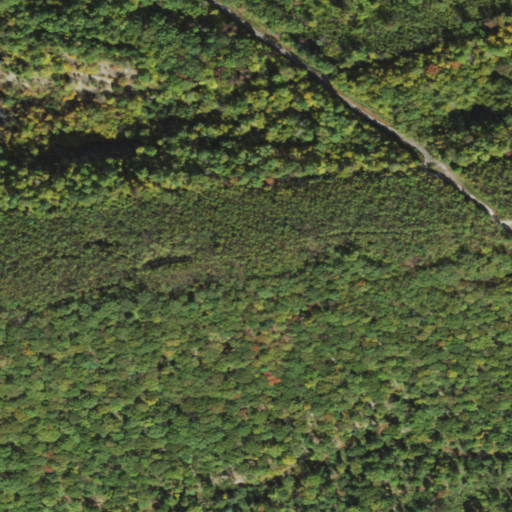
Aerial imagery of mountain in Pennsylvania named Mahanoy Mountain containing deciduous forest and mixed forest